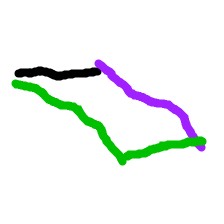
Shape: parallelogram